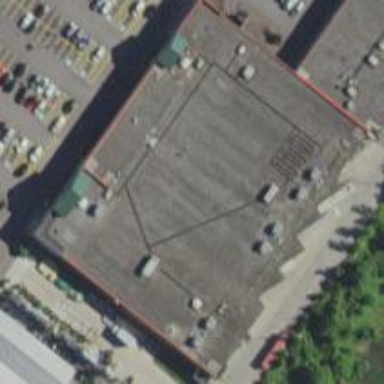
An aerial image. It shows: Supermarket.